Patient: sex M, age 54
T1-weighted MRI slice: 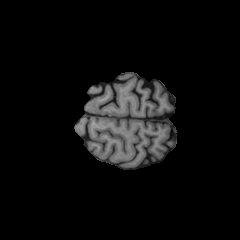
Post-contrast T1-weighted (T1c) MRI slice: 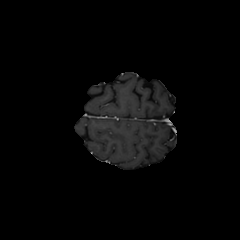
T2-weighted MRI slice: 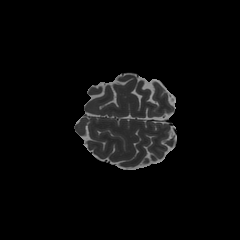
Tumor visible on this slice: no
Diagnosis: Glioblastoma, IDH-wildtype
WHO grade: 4